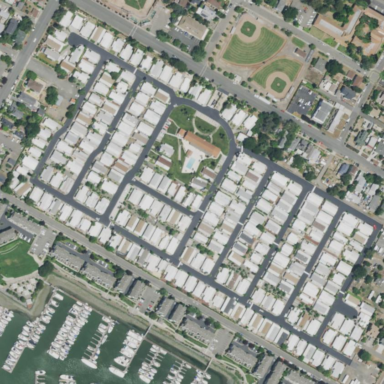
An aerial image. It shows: Residential area known as trailer park.